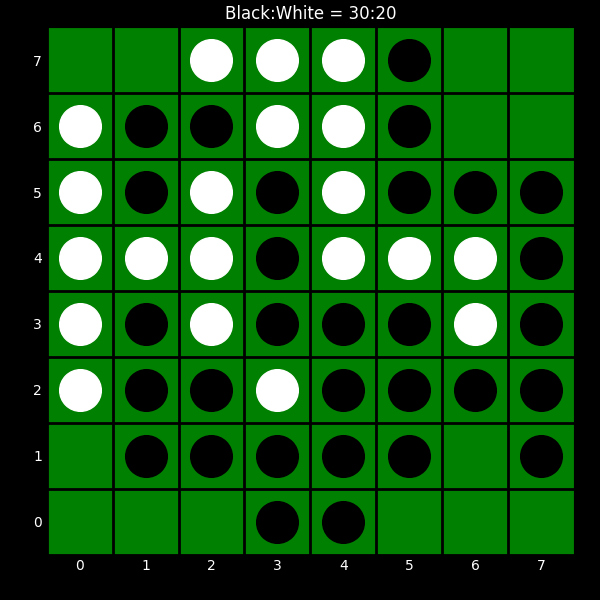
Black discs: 30
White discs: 20